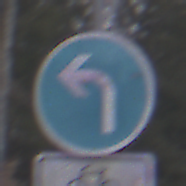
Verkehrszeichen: VorgeschriebeneFahrtrichtungLinks
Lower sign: EinspurigeFahrzeugeFrei5
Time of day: Midday
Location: Outdoor (Nature)
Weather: Overcast
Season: Autumn
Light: Natural